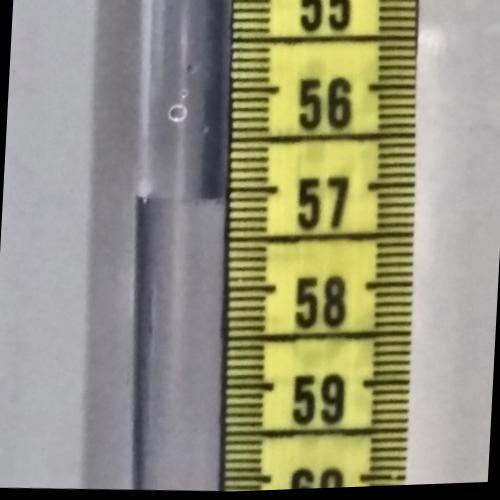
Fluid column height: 57.1 cm